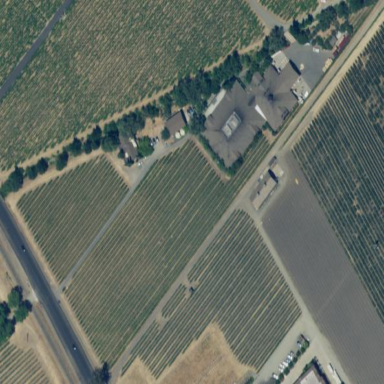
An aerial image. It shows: Vineyard growing wine grapes.